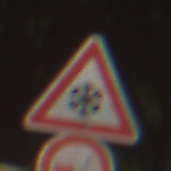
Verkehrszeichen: SchneeOderEisglaette
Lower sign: VerbotUeberholenEinspurigeFahrzeuge
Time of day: MorningAfternoon
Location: Outdoor (Suburban)
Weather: Clear
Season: NotSpecified
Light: Natural